Brain MRI, t1w sequence, axial 2D slice.
Patient: age 34, sex M, weight 90 kg, height 1.9 m
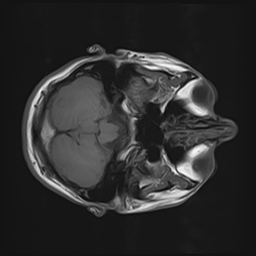